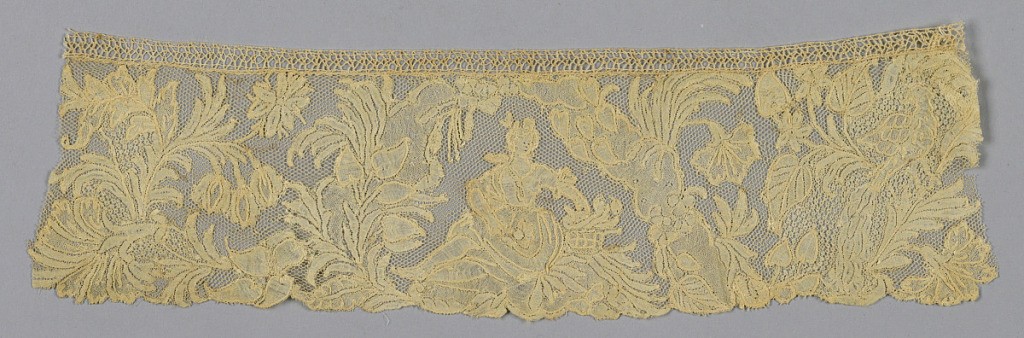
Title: Fragment
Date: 1700–1750
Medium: linen Technique: bobbin lace, Brussels style
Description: Fragment with a design of a seated maiden flanked on either side by curving tree trunks.